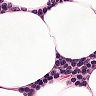
Metastatic tissue present: no